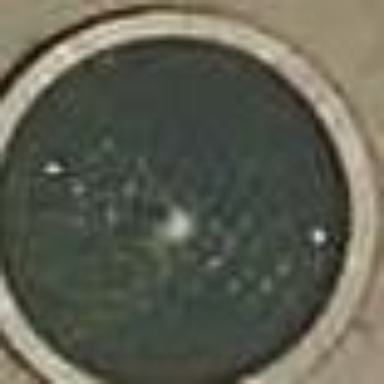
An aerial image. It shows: Beautiful fountain.